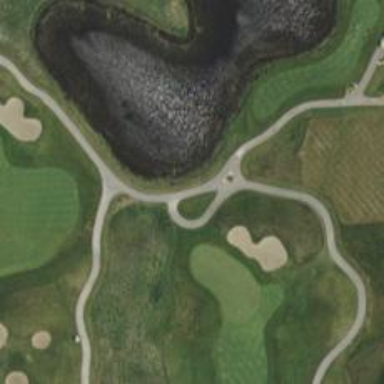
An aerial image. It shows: Pathway for golfing.